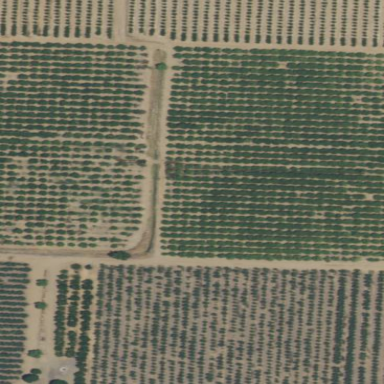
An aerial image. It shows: Orange orchard with rows of vibrant orange trees.